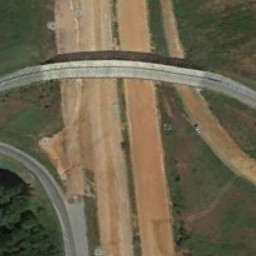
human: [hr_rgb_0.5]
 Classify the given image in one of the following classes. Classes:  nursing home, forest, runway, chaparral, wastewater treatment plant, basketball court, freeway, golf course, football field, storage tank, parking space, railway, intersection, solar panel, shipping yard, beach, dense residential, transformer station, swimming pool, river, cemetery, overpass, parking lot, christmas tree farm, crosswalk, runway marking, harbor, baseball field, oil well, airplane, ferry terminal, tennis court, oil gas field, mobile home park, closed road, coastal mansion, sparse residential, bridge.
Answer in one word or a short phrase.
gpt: overpass